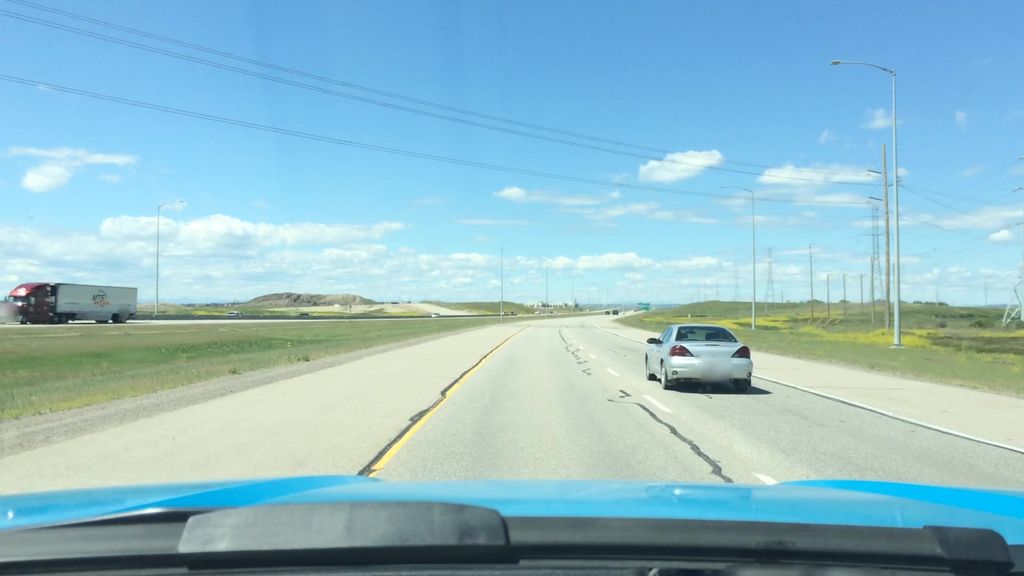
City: calgary